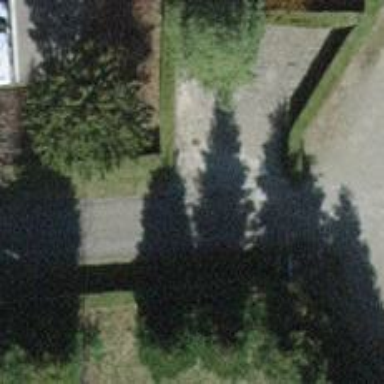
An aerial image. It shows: Hedge barrier.